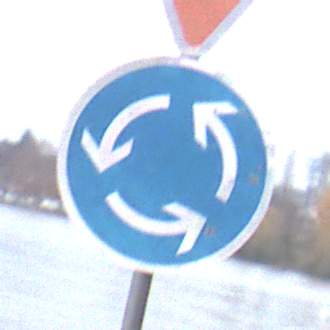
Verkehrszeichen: Kreisverkehr
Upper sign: VorfahrtGewaehren
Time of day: MorningAfternoon
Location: Outdoor (Nature)
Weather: Overcast
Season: NotSpecified
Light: Natural